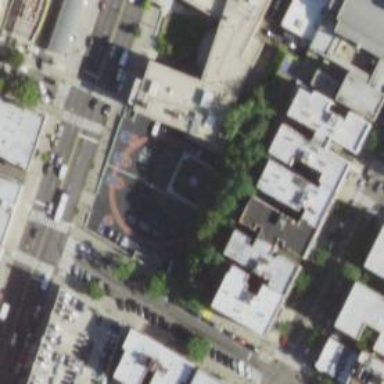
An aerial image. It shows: Schoolyard designated as leisure land.